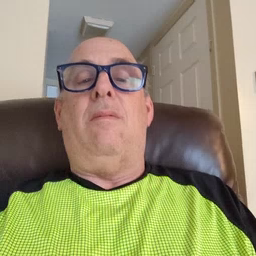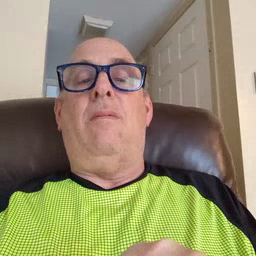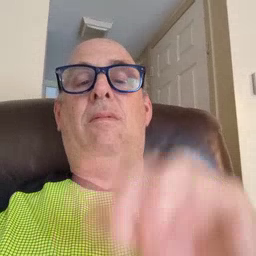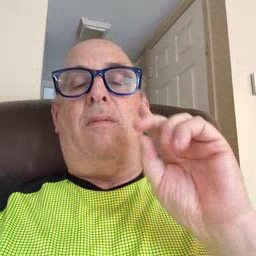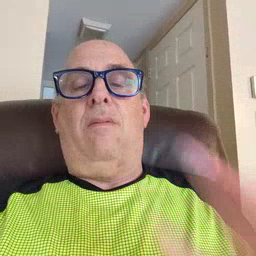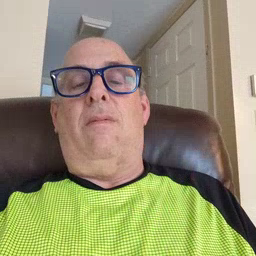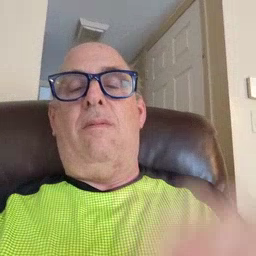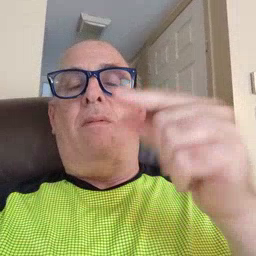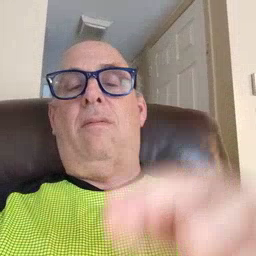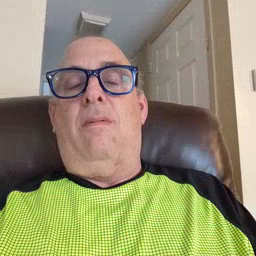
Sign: dog